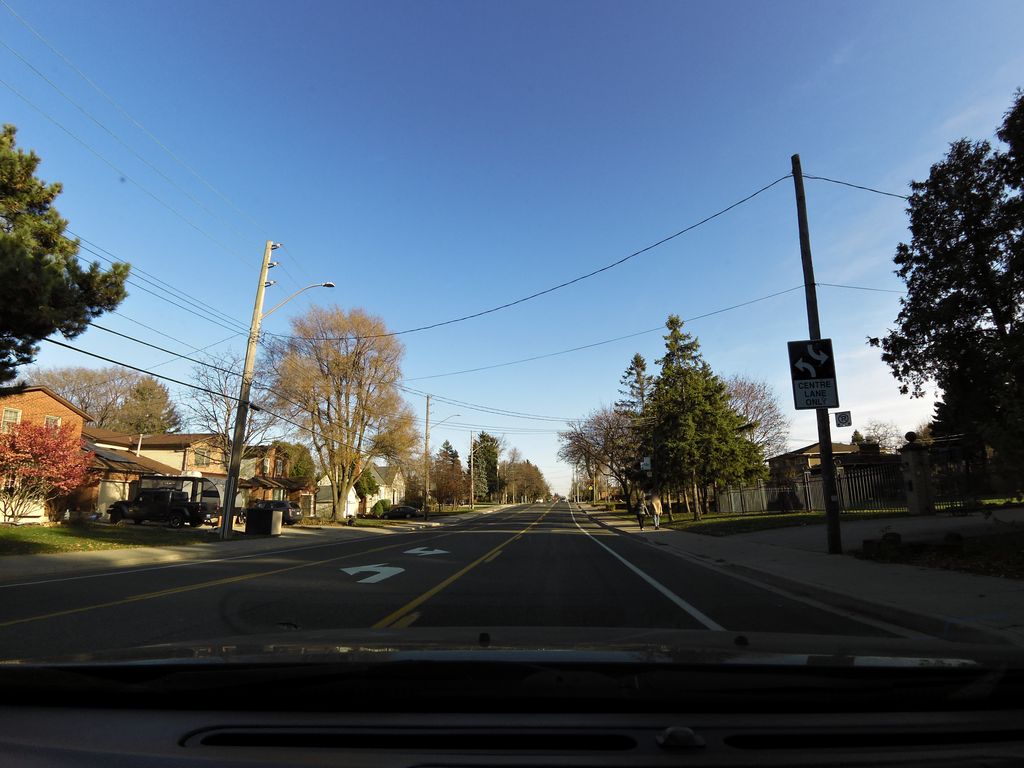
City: hamilton